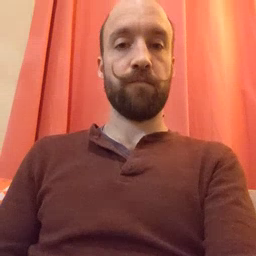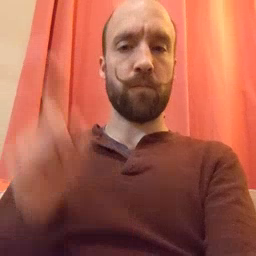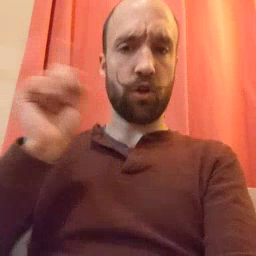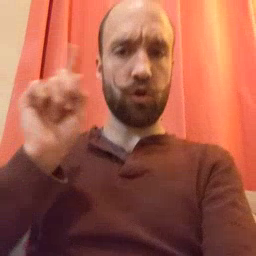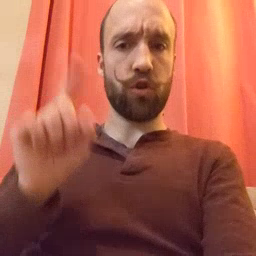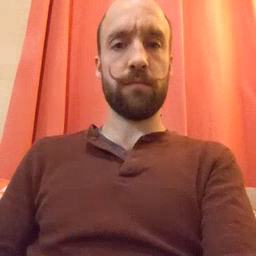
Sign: where